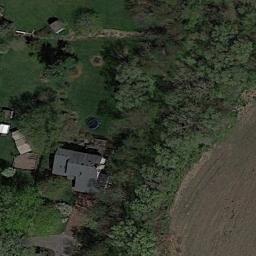
Label: residential